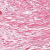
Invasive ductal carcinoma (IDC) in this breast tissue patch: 0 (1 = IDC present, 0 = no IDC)